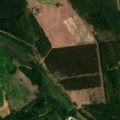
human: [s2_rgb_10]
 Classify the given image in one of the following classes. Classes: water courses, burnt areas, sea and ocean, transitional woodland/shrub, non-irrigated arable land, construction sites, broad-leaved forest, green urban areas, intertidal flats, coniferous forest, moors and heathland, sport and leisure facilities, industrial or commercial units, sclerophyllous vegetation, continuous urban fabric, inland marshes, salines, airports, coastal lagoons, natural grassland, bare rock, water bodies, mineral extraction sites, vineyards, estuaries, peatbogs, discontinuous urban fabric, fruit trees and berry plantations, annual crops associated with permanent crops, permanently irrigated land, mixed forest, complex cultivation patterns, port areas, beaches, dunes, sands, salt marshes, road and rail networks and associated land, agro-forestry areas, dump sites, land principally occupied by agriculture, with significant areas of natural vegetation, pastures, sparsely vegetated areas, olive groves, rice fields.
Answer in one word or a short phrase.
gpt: non-irrigated arable land, broad-leaved forest, transitional woodland/shrub, inland marshes